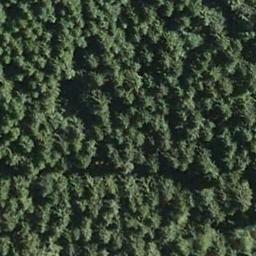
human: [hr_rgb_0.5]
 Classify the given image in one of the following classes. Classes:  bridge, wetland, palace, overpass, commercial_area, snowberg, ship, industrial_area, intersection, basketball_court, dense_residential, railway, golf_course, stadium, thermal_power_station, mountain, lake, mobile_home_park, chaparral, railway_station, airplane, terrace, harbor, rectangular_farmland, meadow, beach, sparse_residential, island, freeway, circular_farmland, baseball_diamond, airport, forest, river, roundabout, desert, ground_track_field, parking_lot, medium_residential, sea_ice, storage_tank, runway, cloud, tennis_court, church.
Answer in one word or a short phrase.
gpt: forest